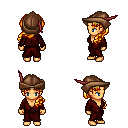
a pixel art fantasy rpg character, female body template, human, tanned skin, red robe, magenta pants, light blonde princess hairstyle, leather cap, four views (front, back, left, right), 2x2 character sprite sheet, small pixel art, hard edges, no anti-aliasing